Question: anyone can give me an idea of what are the ios ui components used in the picture below?
especially for the 2nd picture, the lower part is a grouped table (correct me if i'm wrong), what about the upper part?

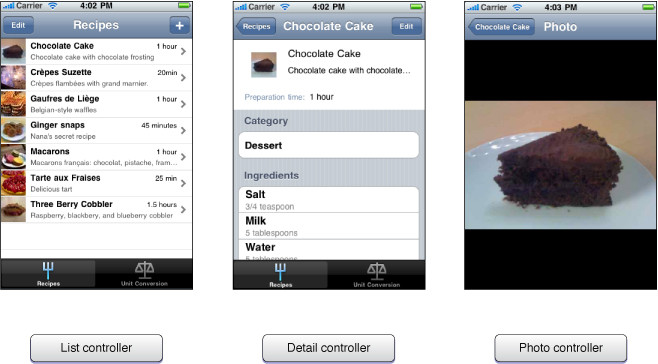
Answer: -
- - The Picture above uses:-
which returns a UIView to use as the section header for the first section. This UIView has an UIImageView and a few UILabels.
-